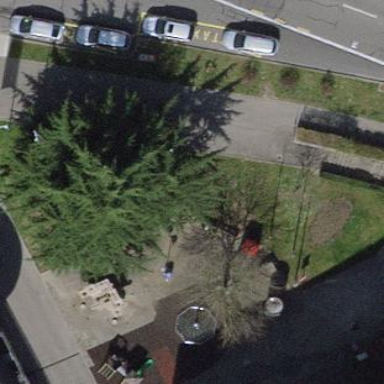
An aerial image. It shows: Playground area for leisure land.